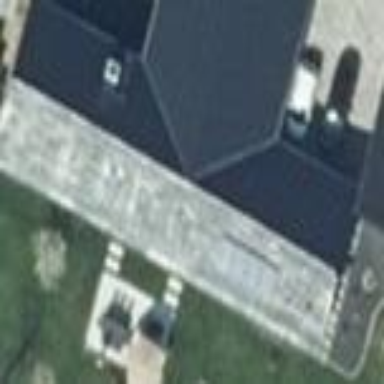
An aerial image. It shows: Black building with gabled roof oriented along its length.